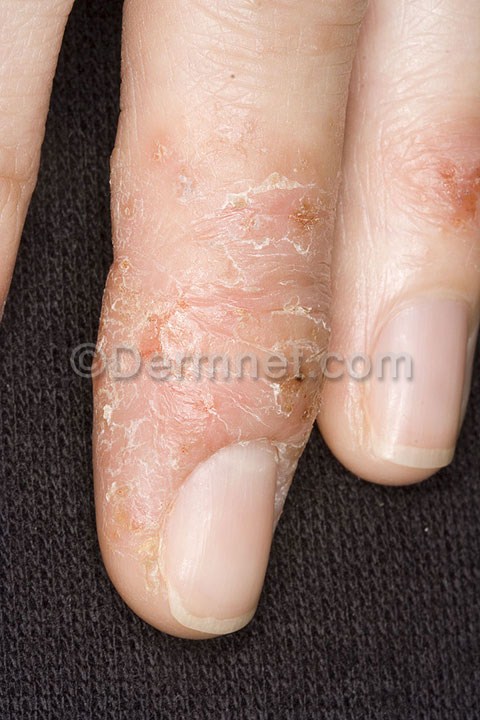
Disease: Eczema Photos